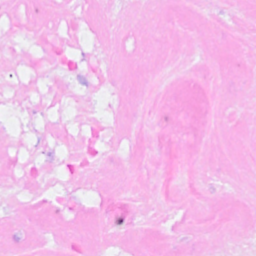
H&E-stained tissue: Breast